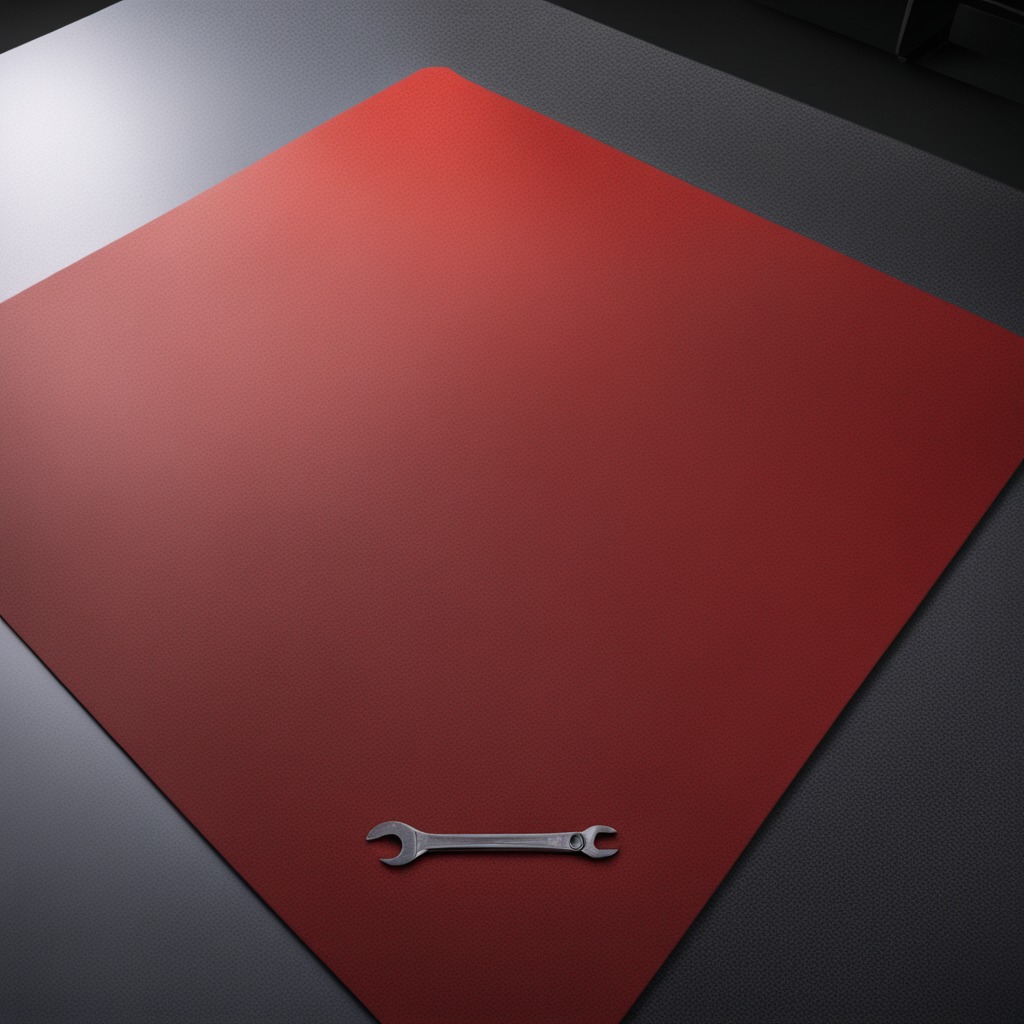
An wrench lies on the clean granite tabletop covered with a red rubber mat inside a workshop under bright overhead lighting crisp shadows high clarity worn but beneath the mat